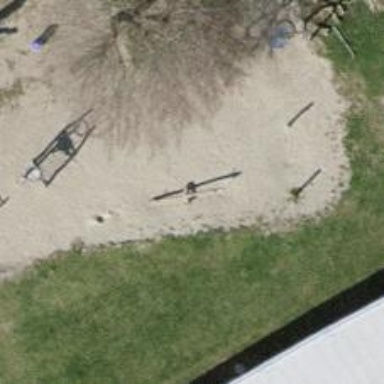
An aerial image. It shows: Playground featuring seesaw.